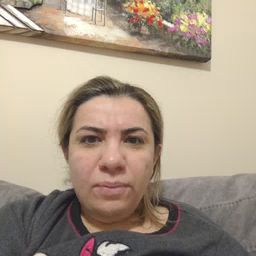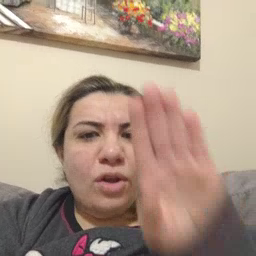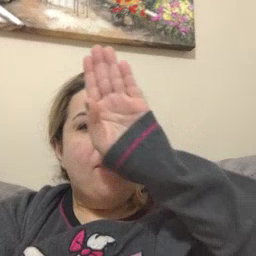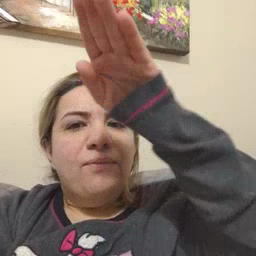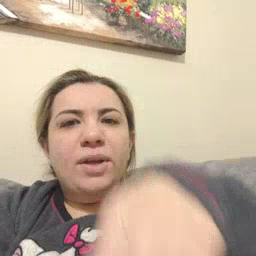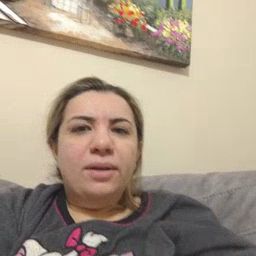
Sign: elephant